Field crop: maize
Growth stage: 1
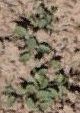
Species: convolvulus